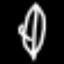
Label: leaf